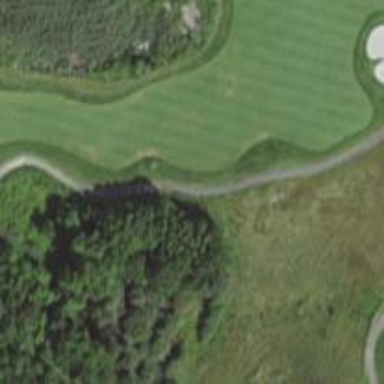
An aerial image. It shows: Path designated for golf carts.